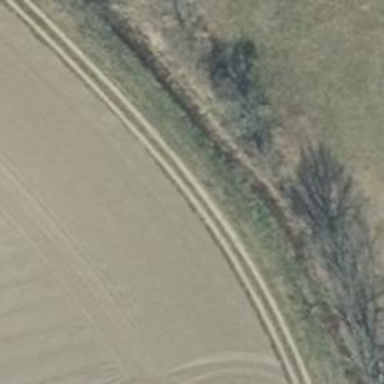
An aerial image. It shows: Track with very rough surface.